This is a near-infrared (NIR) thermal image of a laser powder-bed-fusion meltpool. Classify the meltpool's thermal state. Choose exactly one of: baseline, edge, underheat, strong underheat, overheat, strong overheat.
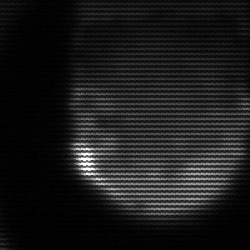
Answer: edge